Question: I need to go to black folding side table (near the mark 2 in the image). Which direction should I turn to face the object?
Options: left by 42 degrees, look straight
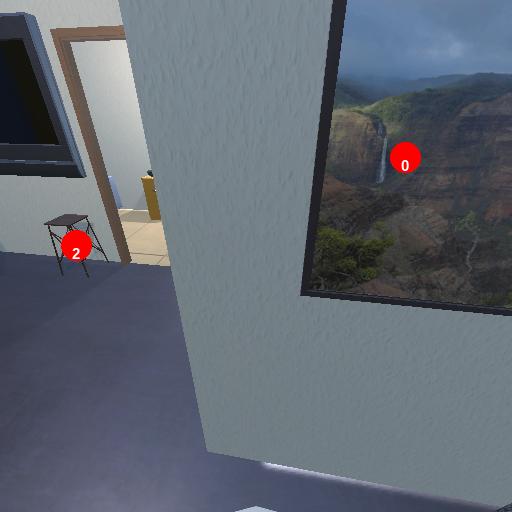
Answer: left by 42 degrees